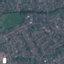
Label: Residential